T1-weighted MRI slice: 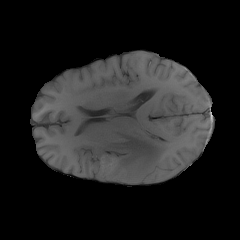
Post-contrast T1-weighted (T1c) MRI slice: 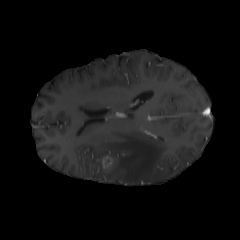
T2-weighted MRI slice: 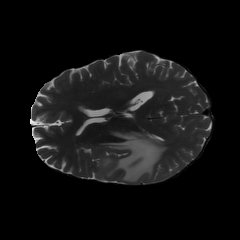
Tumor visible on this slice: yes